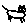
Label: cat